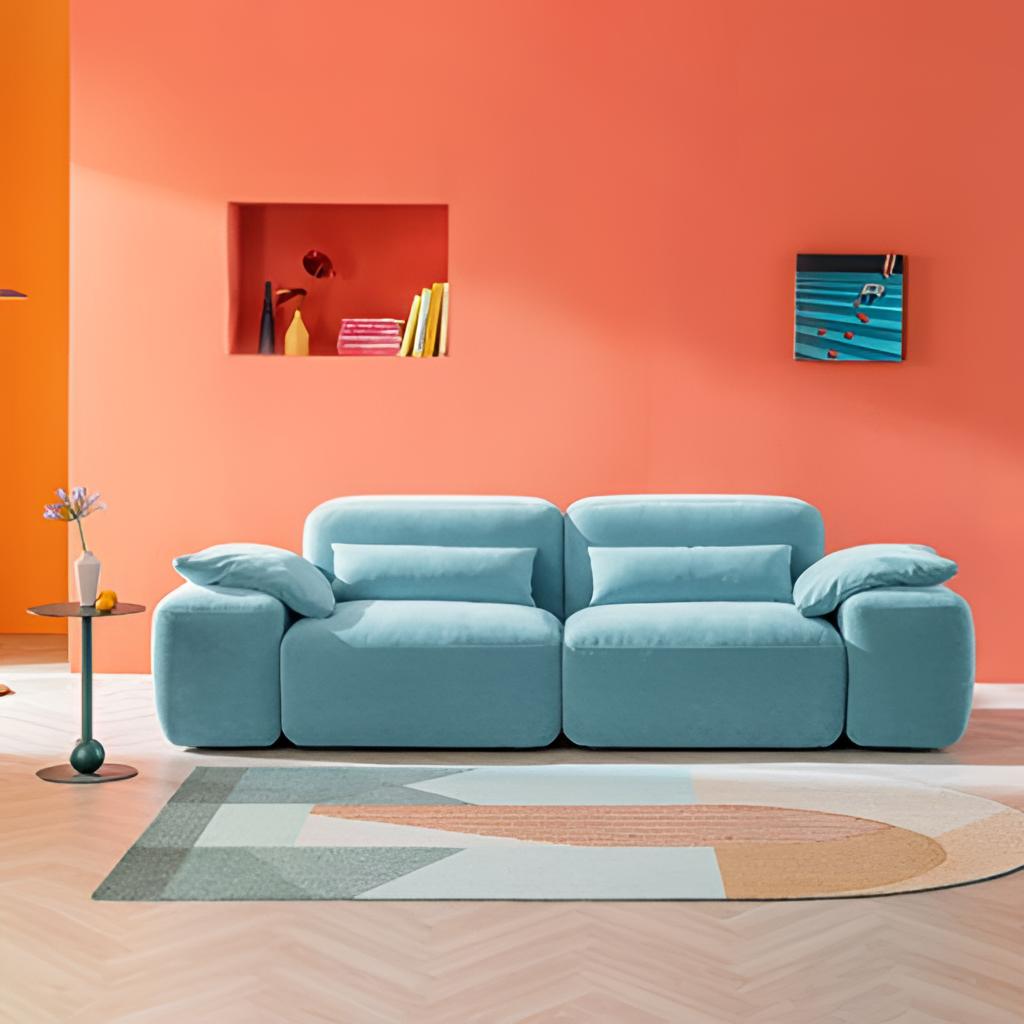
velvet sofa, living room, wood flooring, with herringbone pattern, modern, orange paint wallpaper, with solid pattern